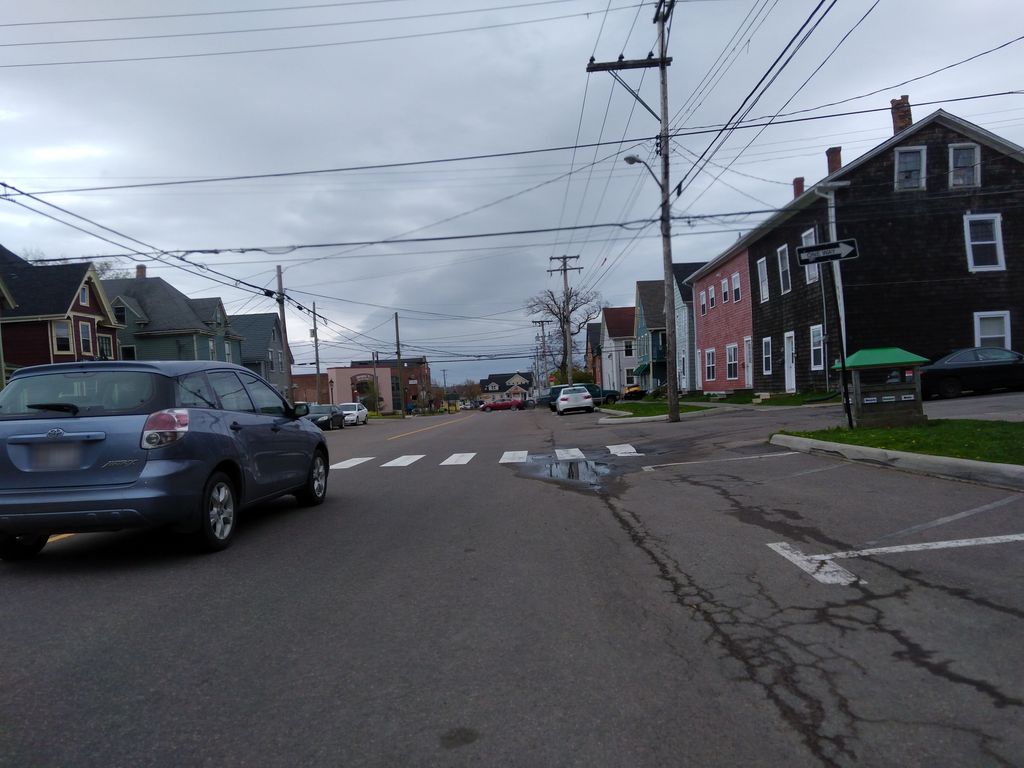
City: charlottetown